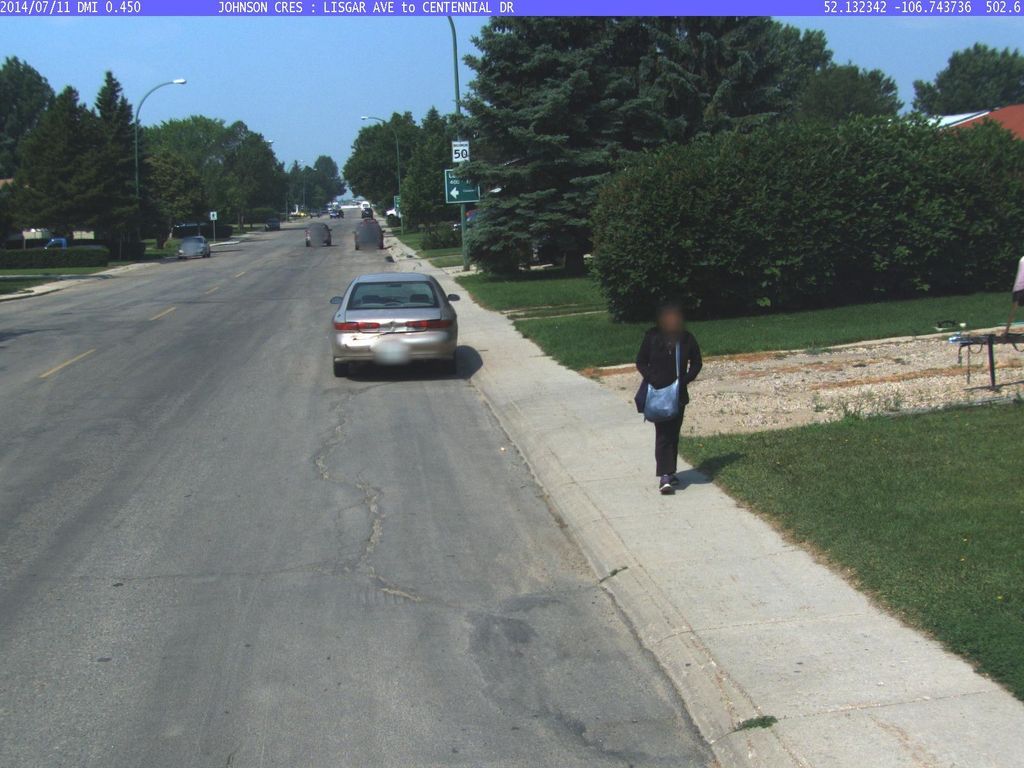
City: saskatoon